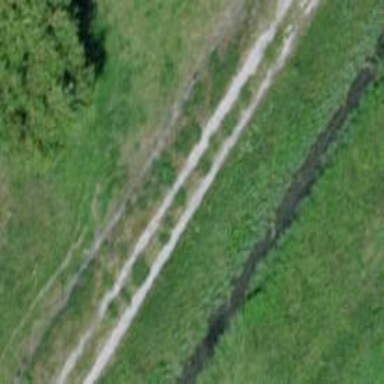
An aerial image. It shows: Track with grade 4 tracktype.